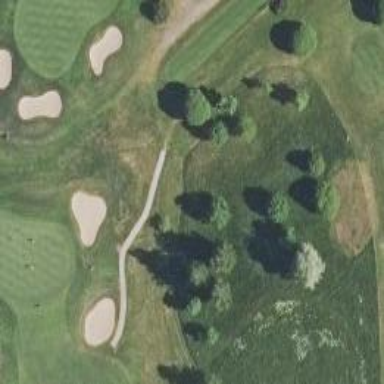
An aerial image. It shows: Path for golf carts.